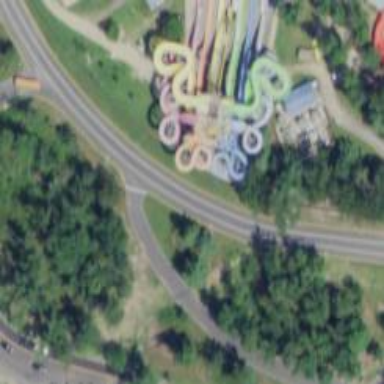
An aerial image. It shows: Tourism attraction featuring water slide.